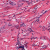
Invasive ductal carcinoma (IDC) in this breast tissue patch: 0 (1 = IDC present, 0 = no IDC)